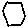
Label: hexagon